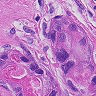
Metastatic tissue present: yes